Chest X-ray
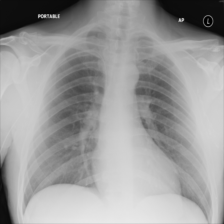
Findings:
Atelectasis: negative
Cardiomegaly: negative
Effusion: negative
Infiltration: negative
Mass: negative
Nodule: negative
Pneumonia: negative
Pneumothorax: negative
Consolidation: negative
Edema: negative
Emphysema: negative
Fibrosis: negative
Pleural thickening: negative
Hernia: negative